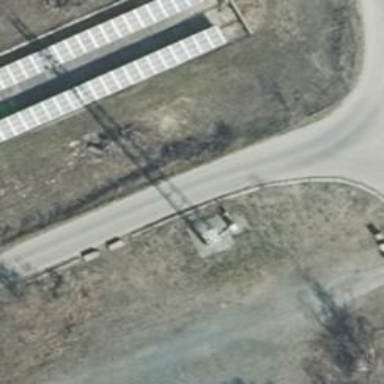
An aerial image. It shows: Mast tower used for communication.